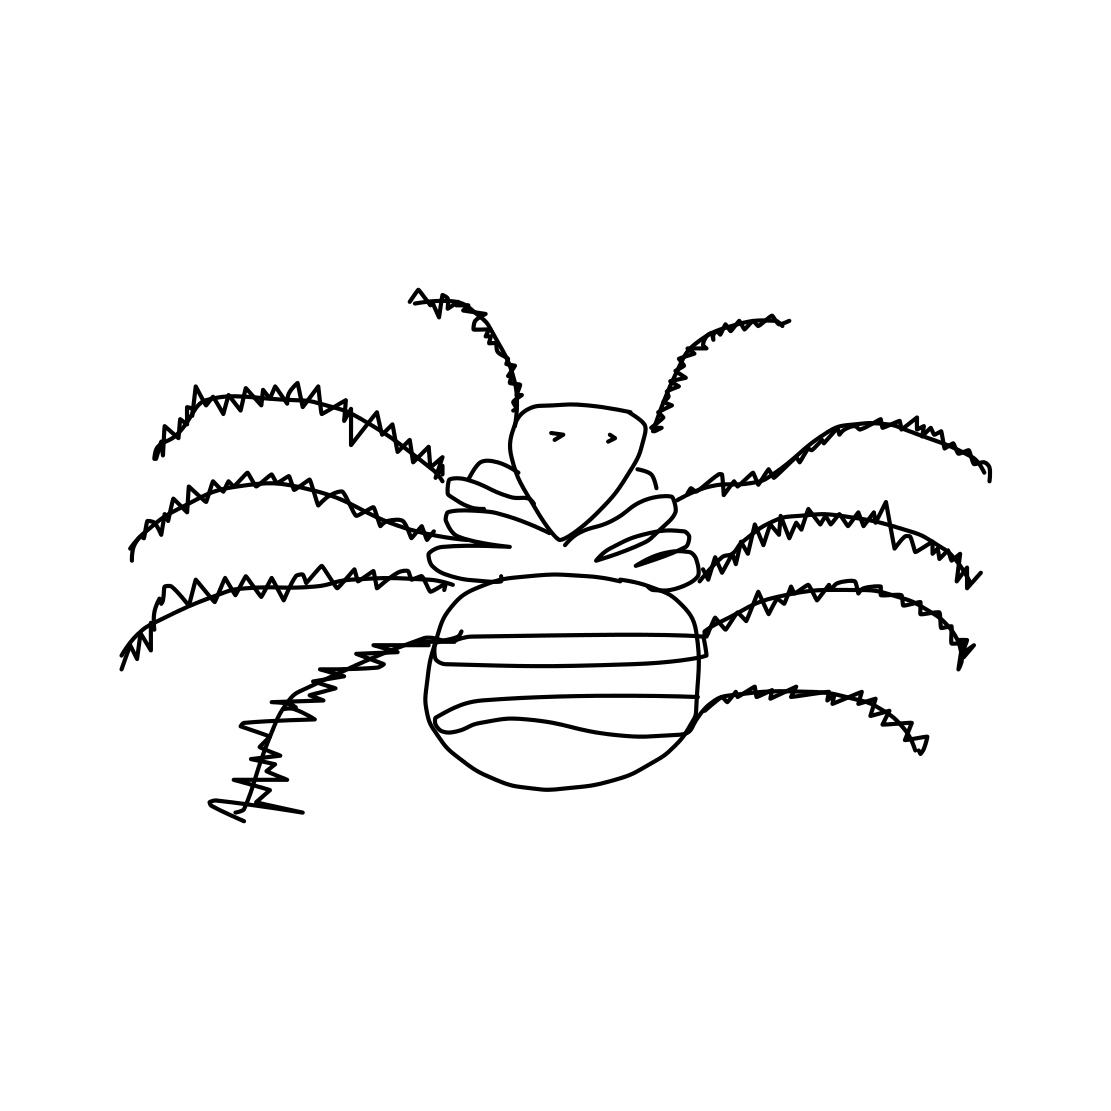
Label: spider